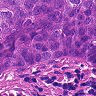
Metastatic tissue present: yes